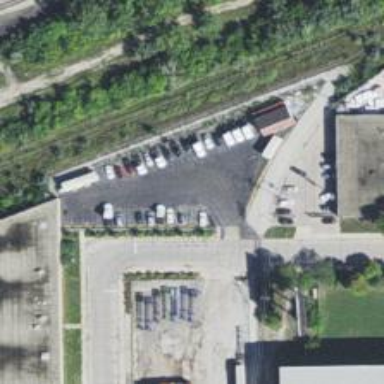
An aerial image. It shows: Railway yard used for servicing trains.